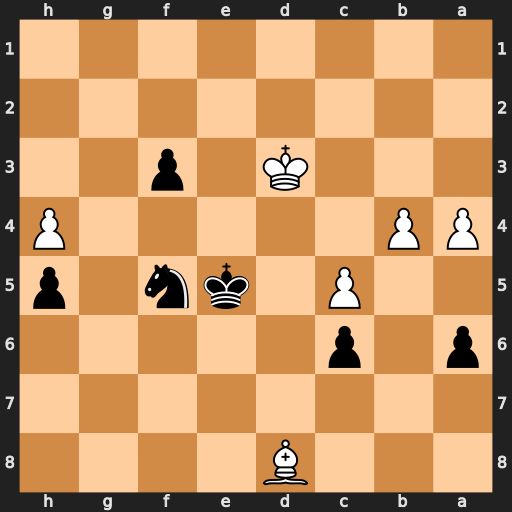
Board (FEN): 3B4/8/p1p5/2P1kn1p/PP5P/3K1p2/8/8
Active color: b
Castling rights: -
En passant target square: -
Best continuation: Kf4 Bc7+ Kg4